RGB frame:
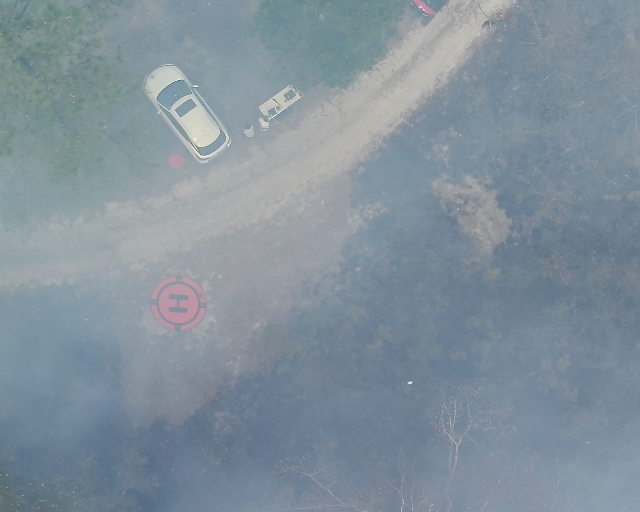
Thermal frame:
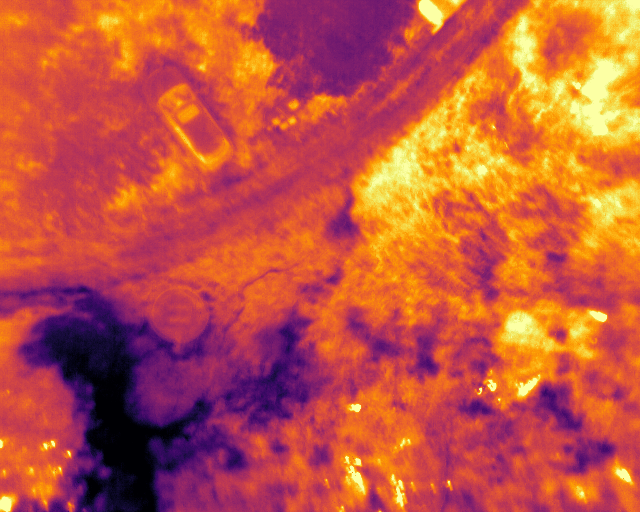
Captured: 2026-02-26 03:11:52
Pixels at or above 80 °C: 1 (fraction of frame: 3.0517578125e-06)